Question: I have a table as shown below. Upon click on the edit I want to have the value of the first TD, i.e date, how can I do that, even with the second row?
'''
<table id="foo" border="1px">
<tr>
<td rowspan='3' id="date">
Monday5 </td>
<td id="Name">
Jim
<a href="#" class="edit">
edit
</a>
</td>
</tr>
<tr>
<td id="Name">
Remy
<a href="#" class="edit">
edit</a>
</td>
</tr>
</table>
'''

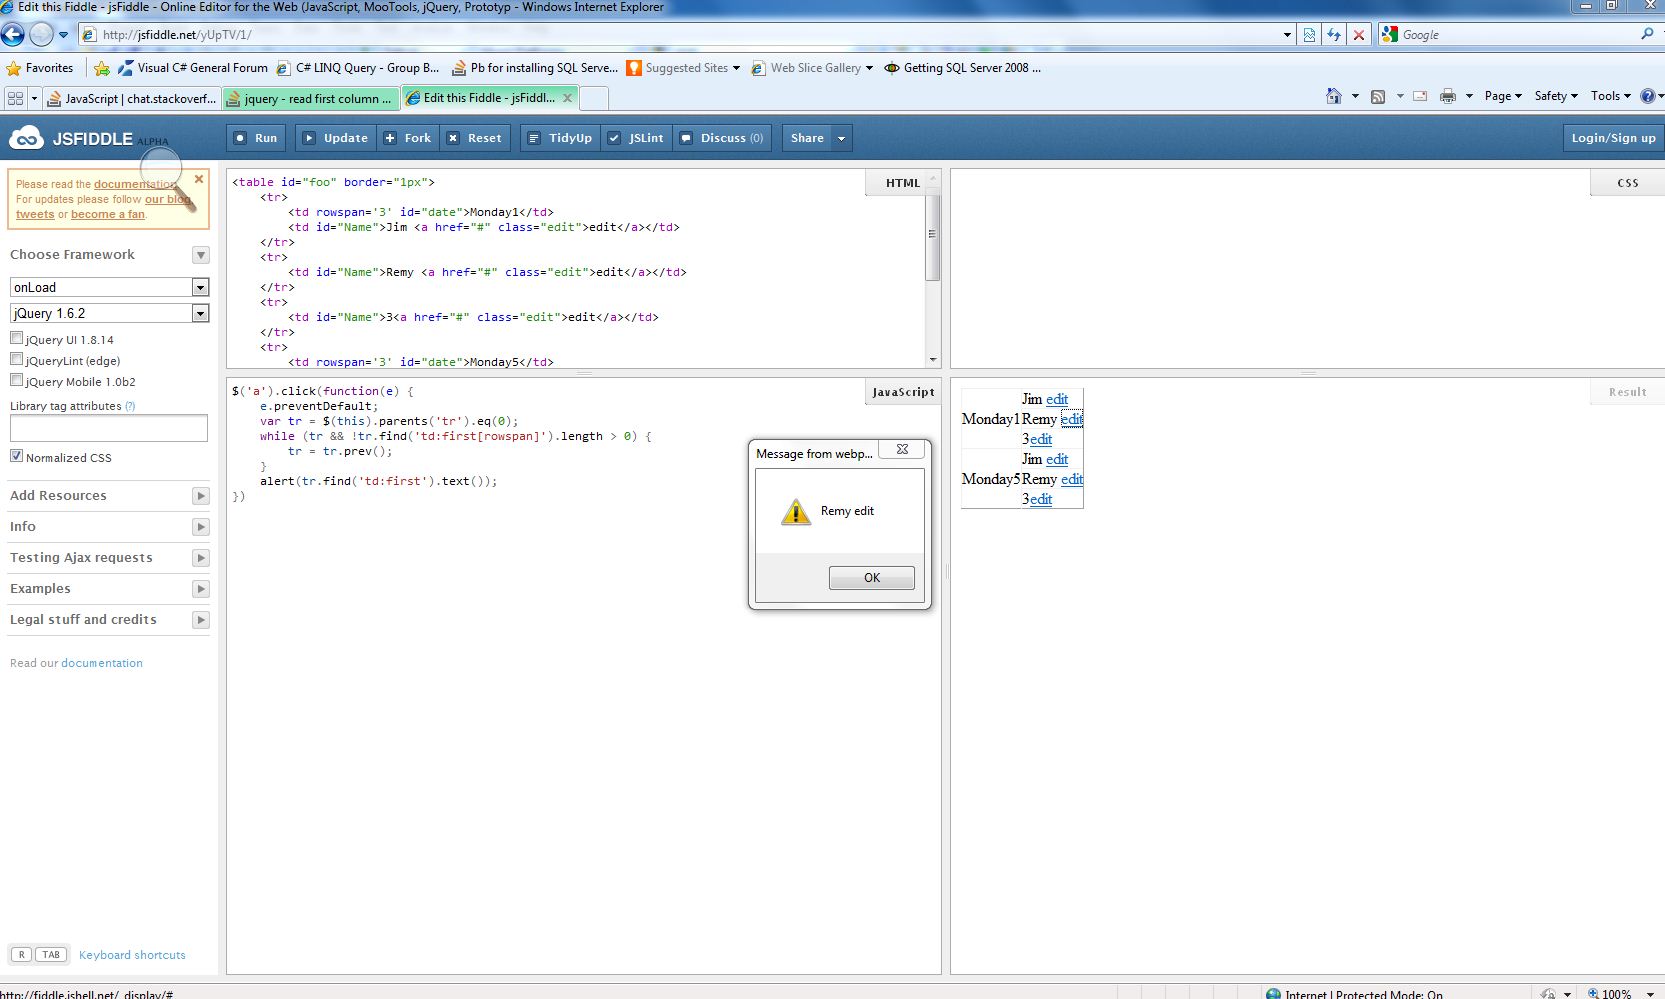
Answer: first of all you should fix your html code, as the 'id' attribute is unique. I suggest you use the class attribute:
'''
<table id="foo" border="1">
<tr>
<td rowspan="3" class="date">Monday</td>
<td>Cell A1 <a href="#" class="edit">edit</a></td>
</tr>
<tr>
<td>Cell A2 <a href="#" class="edit">edit</a></td>
</tr>
<tr>
<td>Cell A3 <a href="#" class="edit">edit</a></td>
</tr>
<tr>
<td rowspan="3" class="date">Tuesday</td>
<td>Cell B1 <a href="#" class="edit">edit</a></td>
</tr>
<tr>
<td>Cell B2 <a href="#" class="edit">edit</a></td>
</tr>
<tr>
<td>Cell B3 <a href="#" class="edit">edit</a></td>
</tr>
</table>
'''
in the javascript code, I first check if there's a date in the current row, if not, get the first prev. row containing a date:
'''
$("#foo a.edit").click(function(e){
var tr = $(this).closest("tr"),
date = tr.find("td.date");
if (date.length == 0) {
date = tr.prevAll(":has(td.date):first").find("td.date");
}
e.preventDefault();
alert(date.html());
});
'''
see a working demo at: <URL>
sidenote: i noticed that you used uppercase and lowercase names for classes. I suggest to be more consistent and name them always upper or lowercase. and css classes are case sensitive, so in order to eliminate another error source, be consistent.